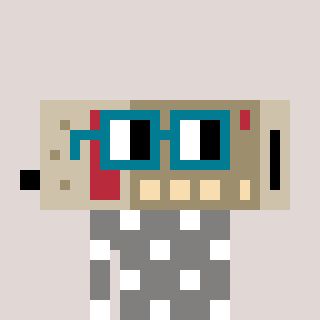
a pixel art character with square dark green glasses, a cordless phone-shaped head and a bluegrey-colored body on a warm background